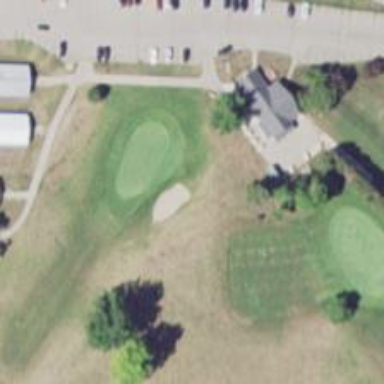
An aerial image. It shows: View of golf hole.